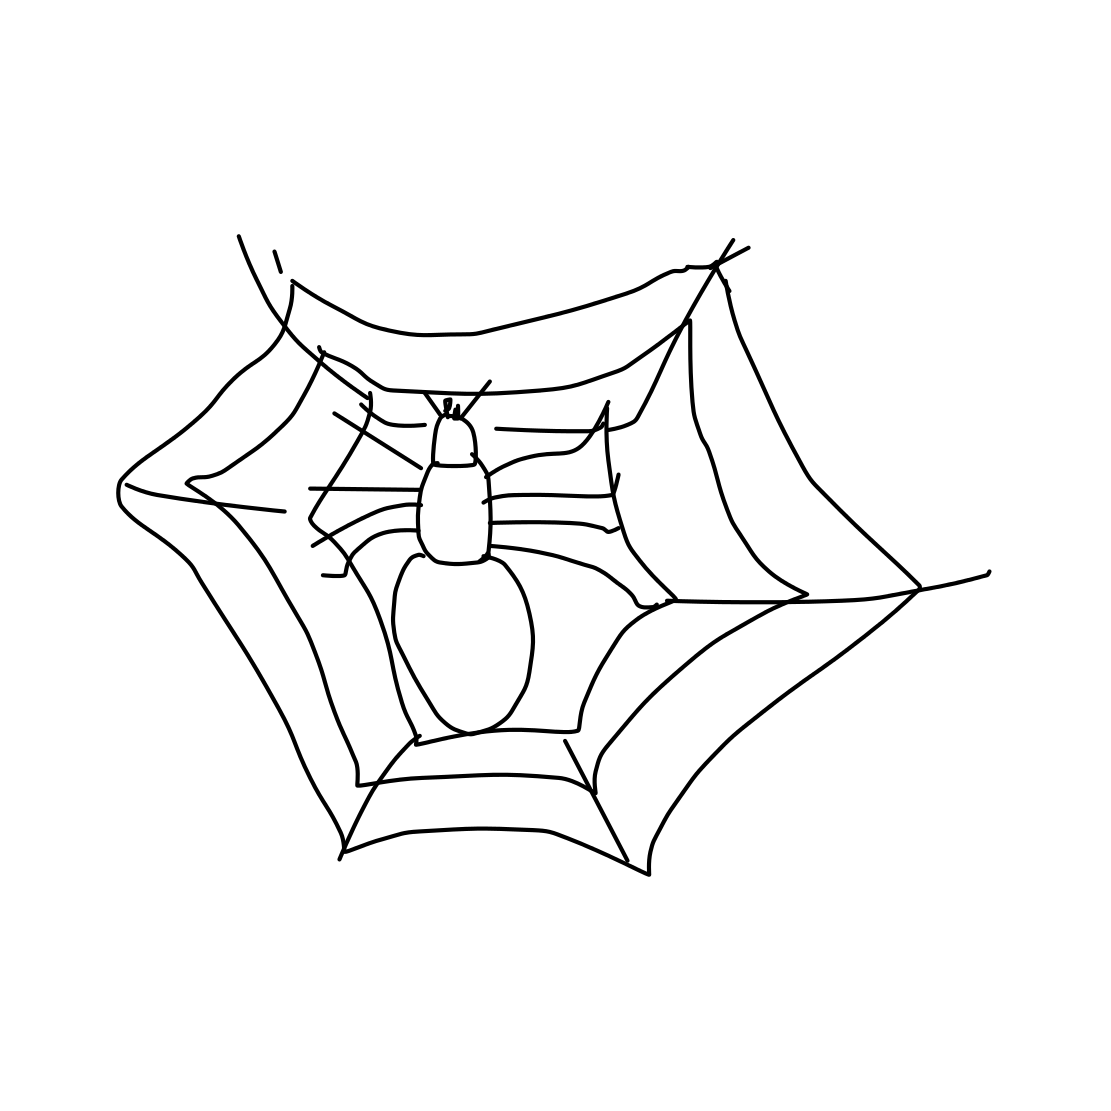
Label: spider